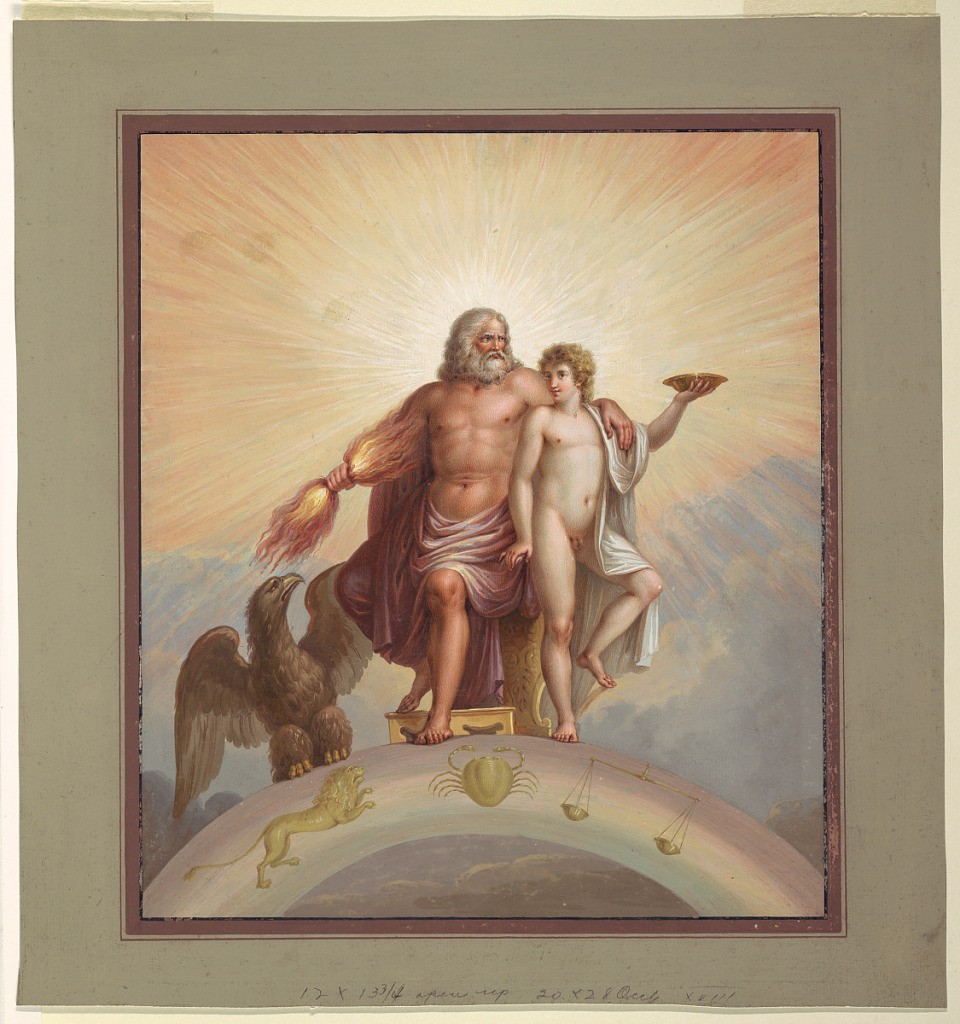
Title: Zeus and Ganymede
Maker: Michelangelo Maestri, Italian, d. 1812
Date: ca. 1802
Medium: Brush and tempera on heavy paper
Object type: Drawing
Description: Zeus, seated on a throne, holds fire in his right hand, while his left hand rests on the shoulder of the young Ganymede, who holds a salver in his left hand. Beside Zeus is an eagle, and below, in a rainbox the zodiacal signs of a lion, a crab and scales. Possibly after decorations for the apartments of Cardinal Bibbiena in the Vatican.